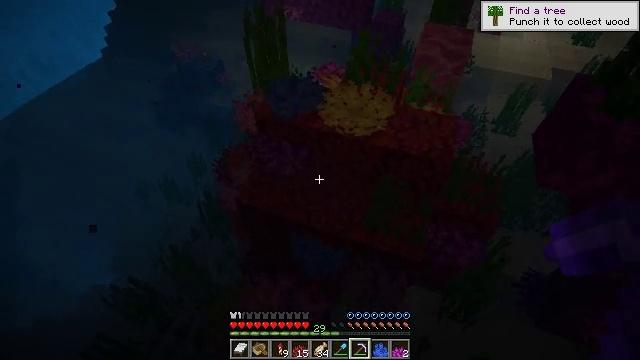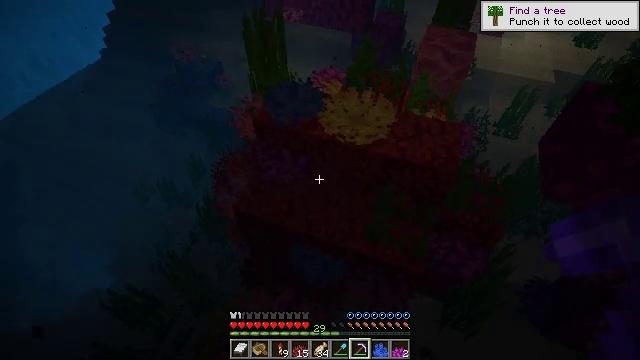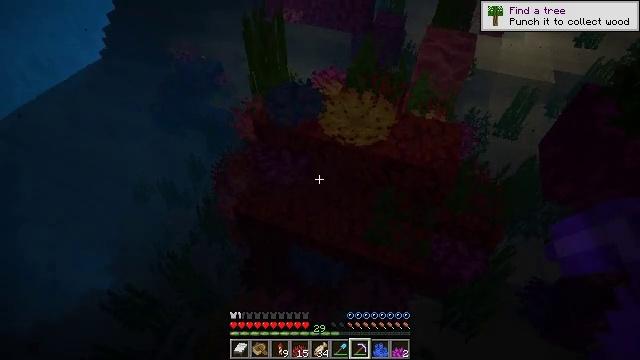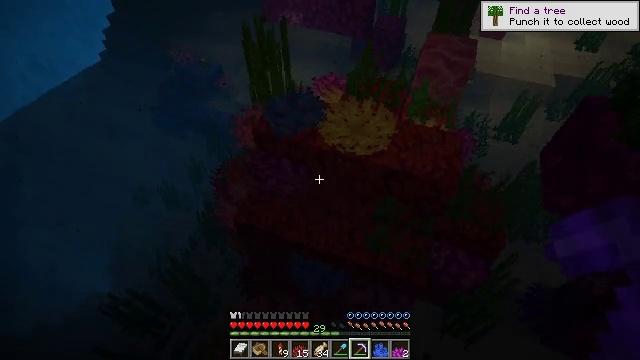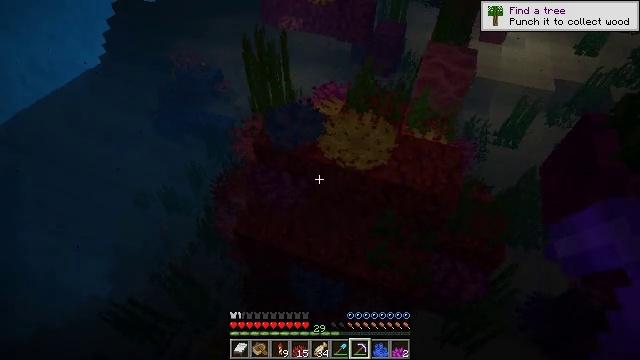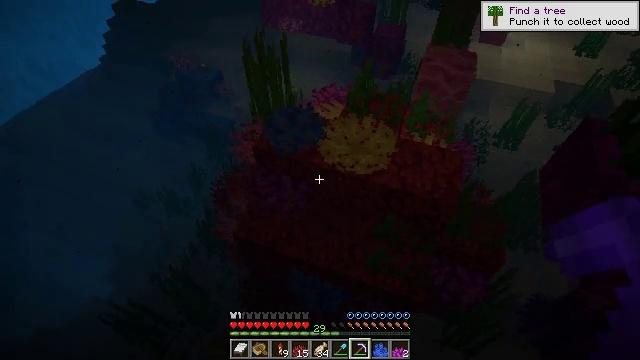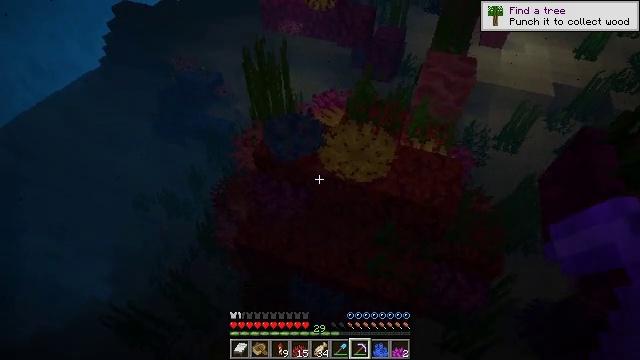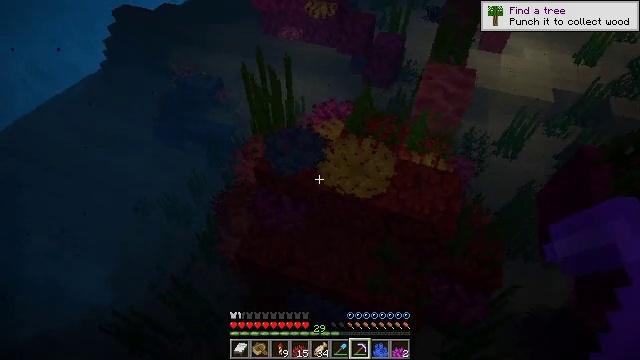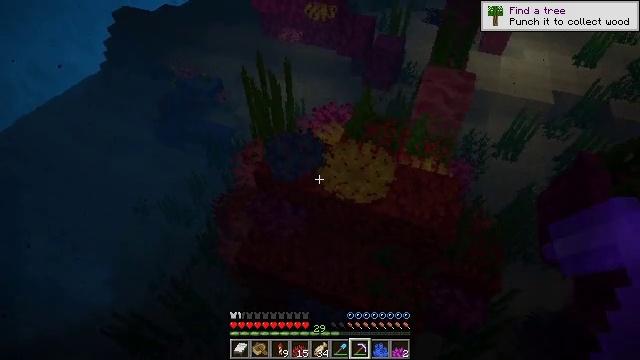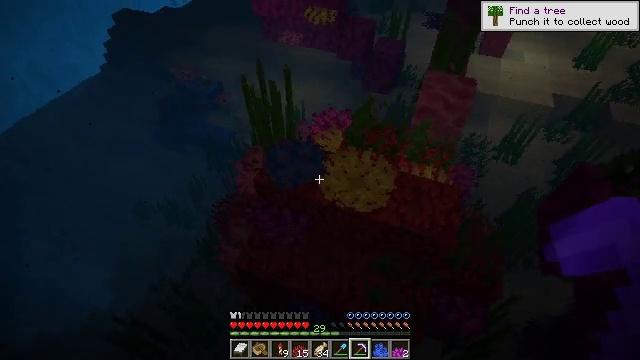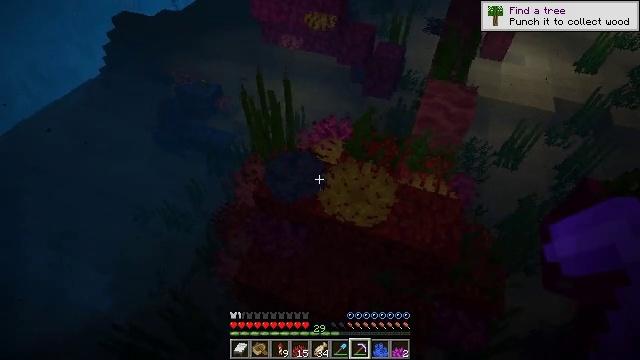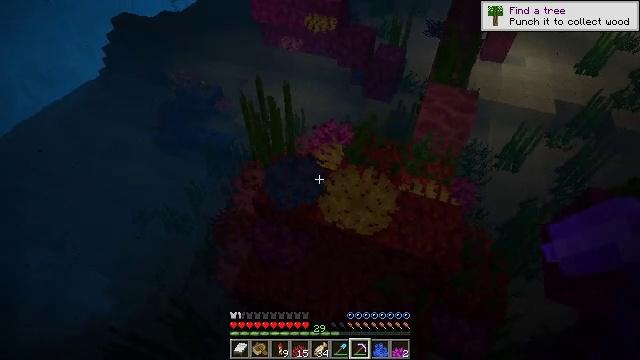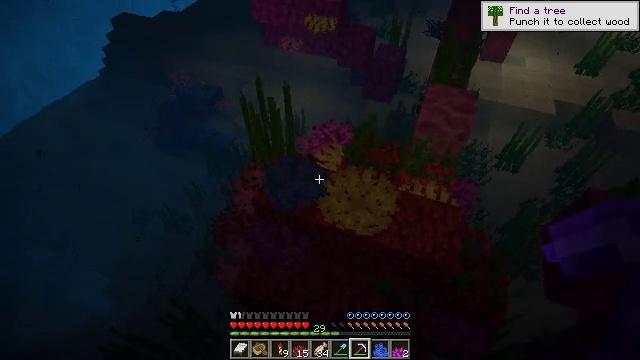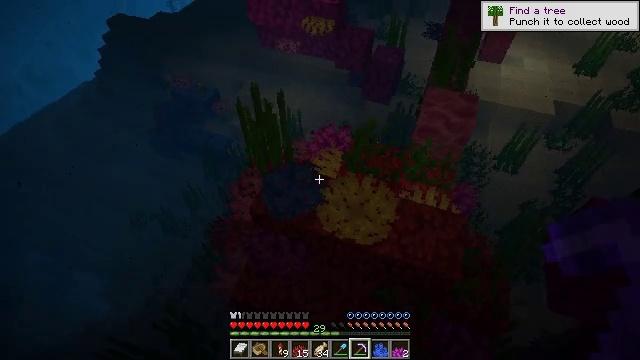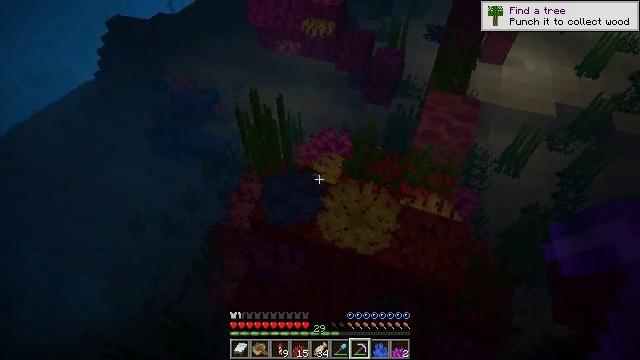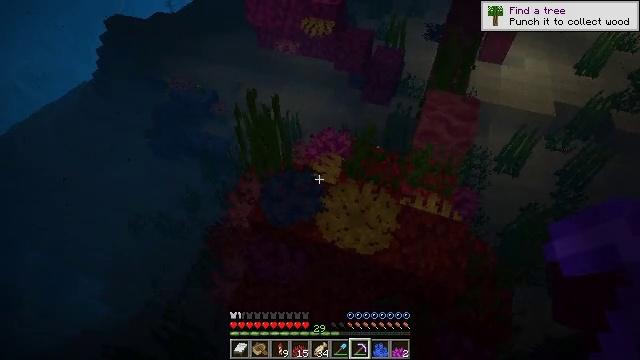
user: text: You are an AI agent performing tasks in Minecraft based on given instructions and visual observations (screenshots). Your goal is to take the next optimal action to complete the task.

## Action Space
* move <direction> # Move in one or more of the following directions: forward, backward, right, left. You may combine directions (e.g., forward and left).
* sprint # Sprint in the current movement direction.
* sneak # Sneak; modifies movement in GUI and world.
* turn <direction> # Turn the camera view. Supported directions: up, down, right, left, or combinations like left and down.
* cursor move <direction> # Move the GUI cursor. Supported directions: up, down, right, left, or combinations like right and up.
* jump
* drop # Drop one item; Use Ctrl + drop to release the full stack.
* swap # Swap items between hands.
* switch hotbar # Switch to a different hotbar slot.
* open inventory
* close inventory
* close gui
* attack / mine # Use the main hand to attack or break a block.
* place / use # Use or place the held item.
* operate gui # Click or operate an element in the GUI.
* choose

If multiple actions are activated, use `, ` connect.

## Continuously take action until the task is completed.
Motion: motion action
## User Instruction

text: Mine the fire coral wall fan from an underwater structure.
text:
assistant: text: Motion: move forward, jump
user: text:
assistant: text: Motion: move forward, jump
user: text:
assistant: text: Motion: move forward, jump
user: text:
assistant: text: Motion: move forward, jump
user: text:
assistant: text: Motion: move forward, jump
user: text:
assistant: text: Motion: move forward, jump
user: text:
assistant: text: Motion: move forward
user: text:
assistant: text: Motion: move forward
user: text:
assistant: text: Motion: move forward
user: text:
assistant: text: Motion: move forward
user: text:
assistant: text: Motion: move forward
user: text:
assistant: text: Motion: move forward
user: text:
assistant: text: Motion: move forward
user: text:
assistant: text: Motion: move forward
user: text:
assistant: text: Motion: move forward
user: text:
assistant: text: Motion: move forward
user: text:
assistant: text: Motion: move forward
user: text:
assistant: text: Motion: move forward, turn right
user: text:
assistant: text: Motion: move forward, turn right
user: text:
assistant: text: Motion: move forward, turn right and down
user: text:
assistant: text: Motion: move forward, turn right
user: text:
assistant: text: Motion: move forward, turn right
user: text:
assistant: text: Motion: move forward, turn right
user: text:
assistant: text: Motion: move forward
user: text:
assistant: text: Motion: move forward, turn left
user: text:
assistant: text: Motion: move forward, turn left and down
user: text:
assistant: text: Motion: move forward, turn left
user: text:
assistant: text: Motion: move forward, turn left
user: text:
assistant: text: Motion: move forward, turn left
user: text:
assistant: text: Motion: move forward